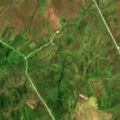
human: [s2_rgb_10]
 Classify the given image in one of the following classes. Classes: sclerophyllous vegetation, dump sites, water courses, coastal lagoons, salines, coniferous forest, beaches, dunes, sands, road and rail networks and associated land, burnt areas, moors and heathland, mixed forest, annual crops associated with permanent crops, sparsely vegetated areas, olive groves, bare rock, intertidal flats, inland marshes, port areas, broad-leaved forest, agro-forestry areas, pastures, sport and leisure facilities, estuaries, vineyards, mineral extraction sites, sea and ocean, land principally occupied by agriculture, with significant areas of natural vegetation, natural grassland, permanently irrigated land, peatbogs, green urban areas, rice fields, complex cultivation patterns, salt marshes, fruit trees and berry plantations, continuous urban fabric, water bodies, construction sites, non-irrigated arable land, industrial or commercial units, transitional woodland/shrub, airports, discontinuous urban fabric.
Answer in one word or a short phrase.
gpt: peatbogs